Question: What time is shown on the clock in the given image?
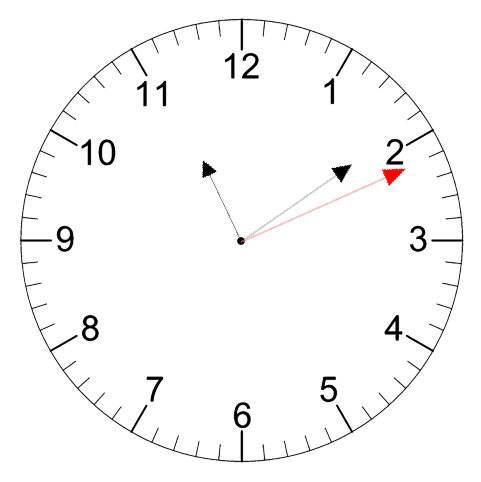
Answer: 11:09:11